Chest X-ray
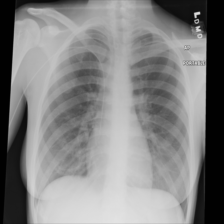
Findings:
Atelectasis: negative
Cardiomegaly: negative
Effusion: negative
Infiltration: negative
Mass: negative
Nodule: negative
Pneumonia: negative
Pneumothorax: negative
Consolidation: negative
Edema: negative
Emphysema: negative
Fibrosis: negative
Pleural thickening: negative
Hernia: negative